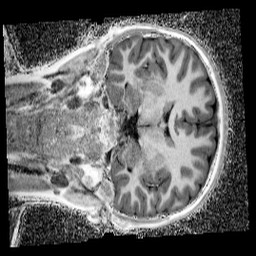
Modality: UNIT1_denoised
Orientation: coronal
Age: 9
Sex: female
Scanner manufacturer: siemens
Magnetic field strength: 3 T
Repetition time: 4 s
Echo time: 0.00299 s